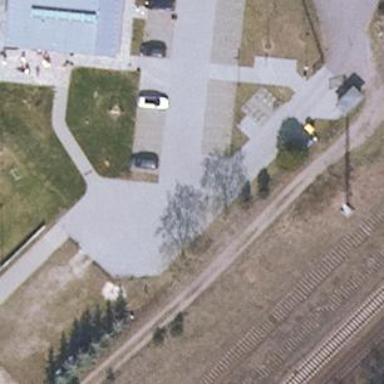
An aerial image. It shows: Parking area with surface.